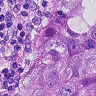
Metastatic tissue present: yes